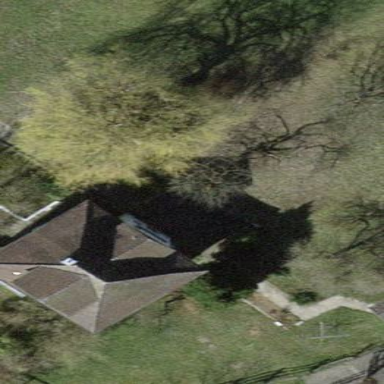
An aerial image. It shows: Detached building with hipped roof made of grey roof tiles.